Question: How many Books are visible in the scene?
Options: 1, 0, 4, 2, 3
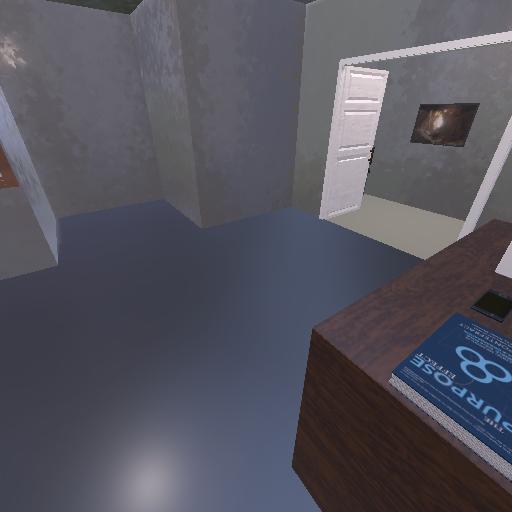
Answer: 1